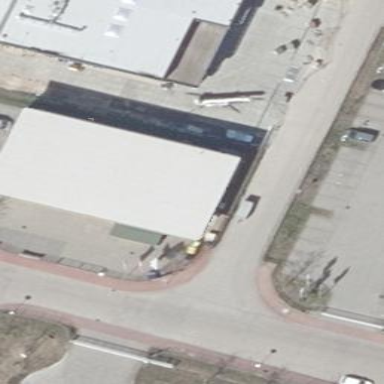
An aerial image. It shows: Trade shop located inside warehouse.